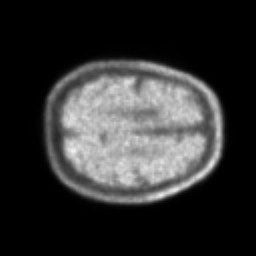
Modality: PET
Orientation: axial
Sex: male
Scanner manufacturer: ge